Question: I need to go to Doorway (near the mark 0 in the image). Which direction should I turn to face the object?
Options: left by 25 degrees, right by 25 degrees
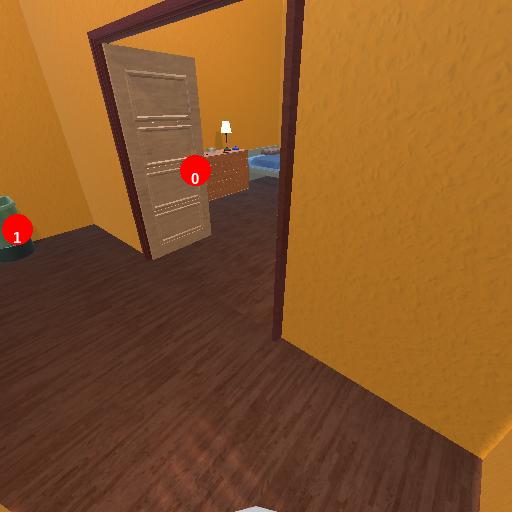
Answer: left by 25 degrees